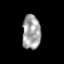
Tissue: skin
Cell type: Epithelial cells
Senescence score: 0.2561
Nuclear area (px): 615
Mean DAPI intensity: 163.385